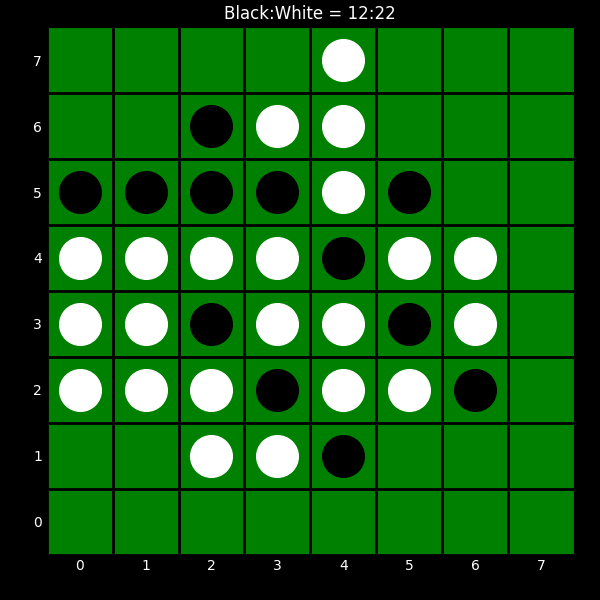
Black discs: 12
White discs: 22